Question: The below image shows the 'Partial View GetMovieTypes.cshtml' living in the 'Shared' folder
I call the partial view using the line '@Html.Partial("GetMovieTypes.cshtml")' in the Index View of EmployeeController
> The partial view '_GetMovieTypes.cshtml' was not found or no view
engine supports the searched locations. The following locations were
searched:~/Areas/Staff/Views/Employee/GetMovieTypes.cshtml.cshtml
But when I rename the 'PartialView to GetMovieTypes.cshtml.cshtml' it works fine

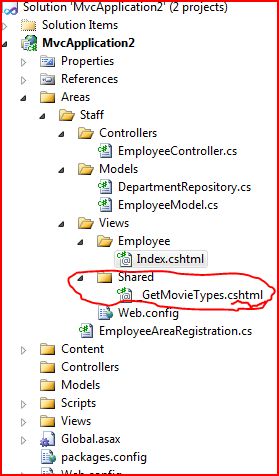
Answer: Remove the '.cshtml' portion:
'''
@Html.Partial("GetMovieTypes")
'''